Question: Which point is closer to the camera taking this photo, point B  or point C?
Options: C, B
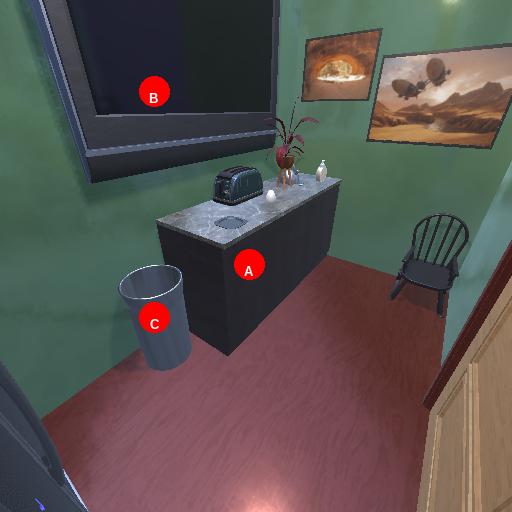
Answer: C